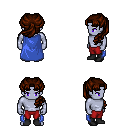
a pixel art fantasy rpg character, male body template, dark elf, purple skin, blue cape, red pants, brown princess hairstyle, black shoes, four views (front, back, left, right), 2x2 character sprite sheet, small pixel art, hard edges, no anti-aliasing